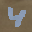
Label: 4